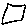
Label: square